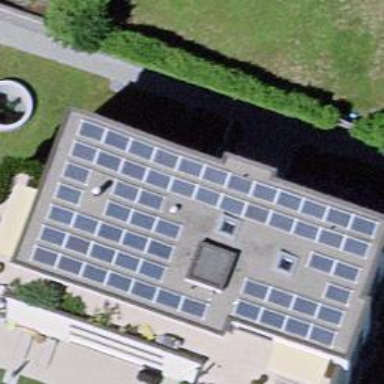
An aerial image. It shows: Solar power generator.